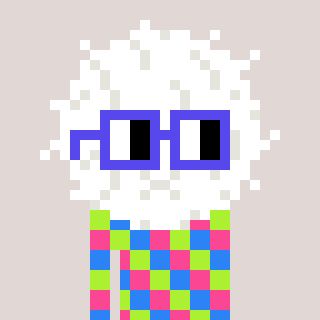
a pixel art character with square blue glasses, a cottonball-shaped head and a hotbrown-colored body on a warm background